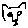
Label: cat